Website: ulta-beauty
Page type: billing-address
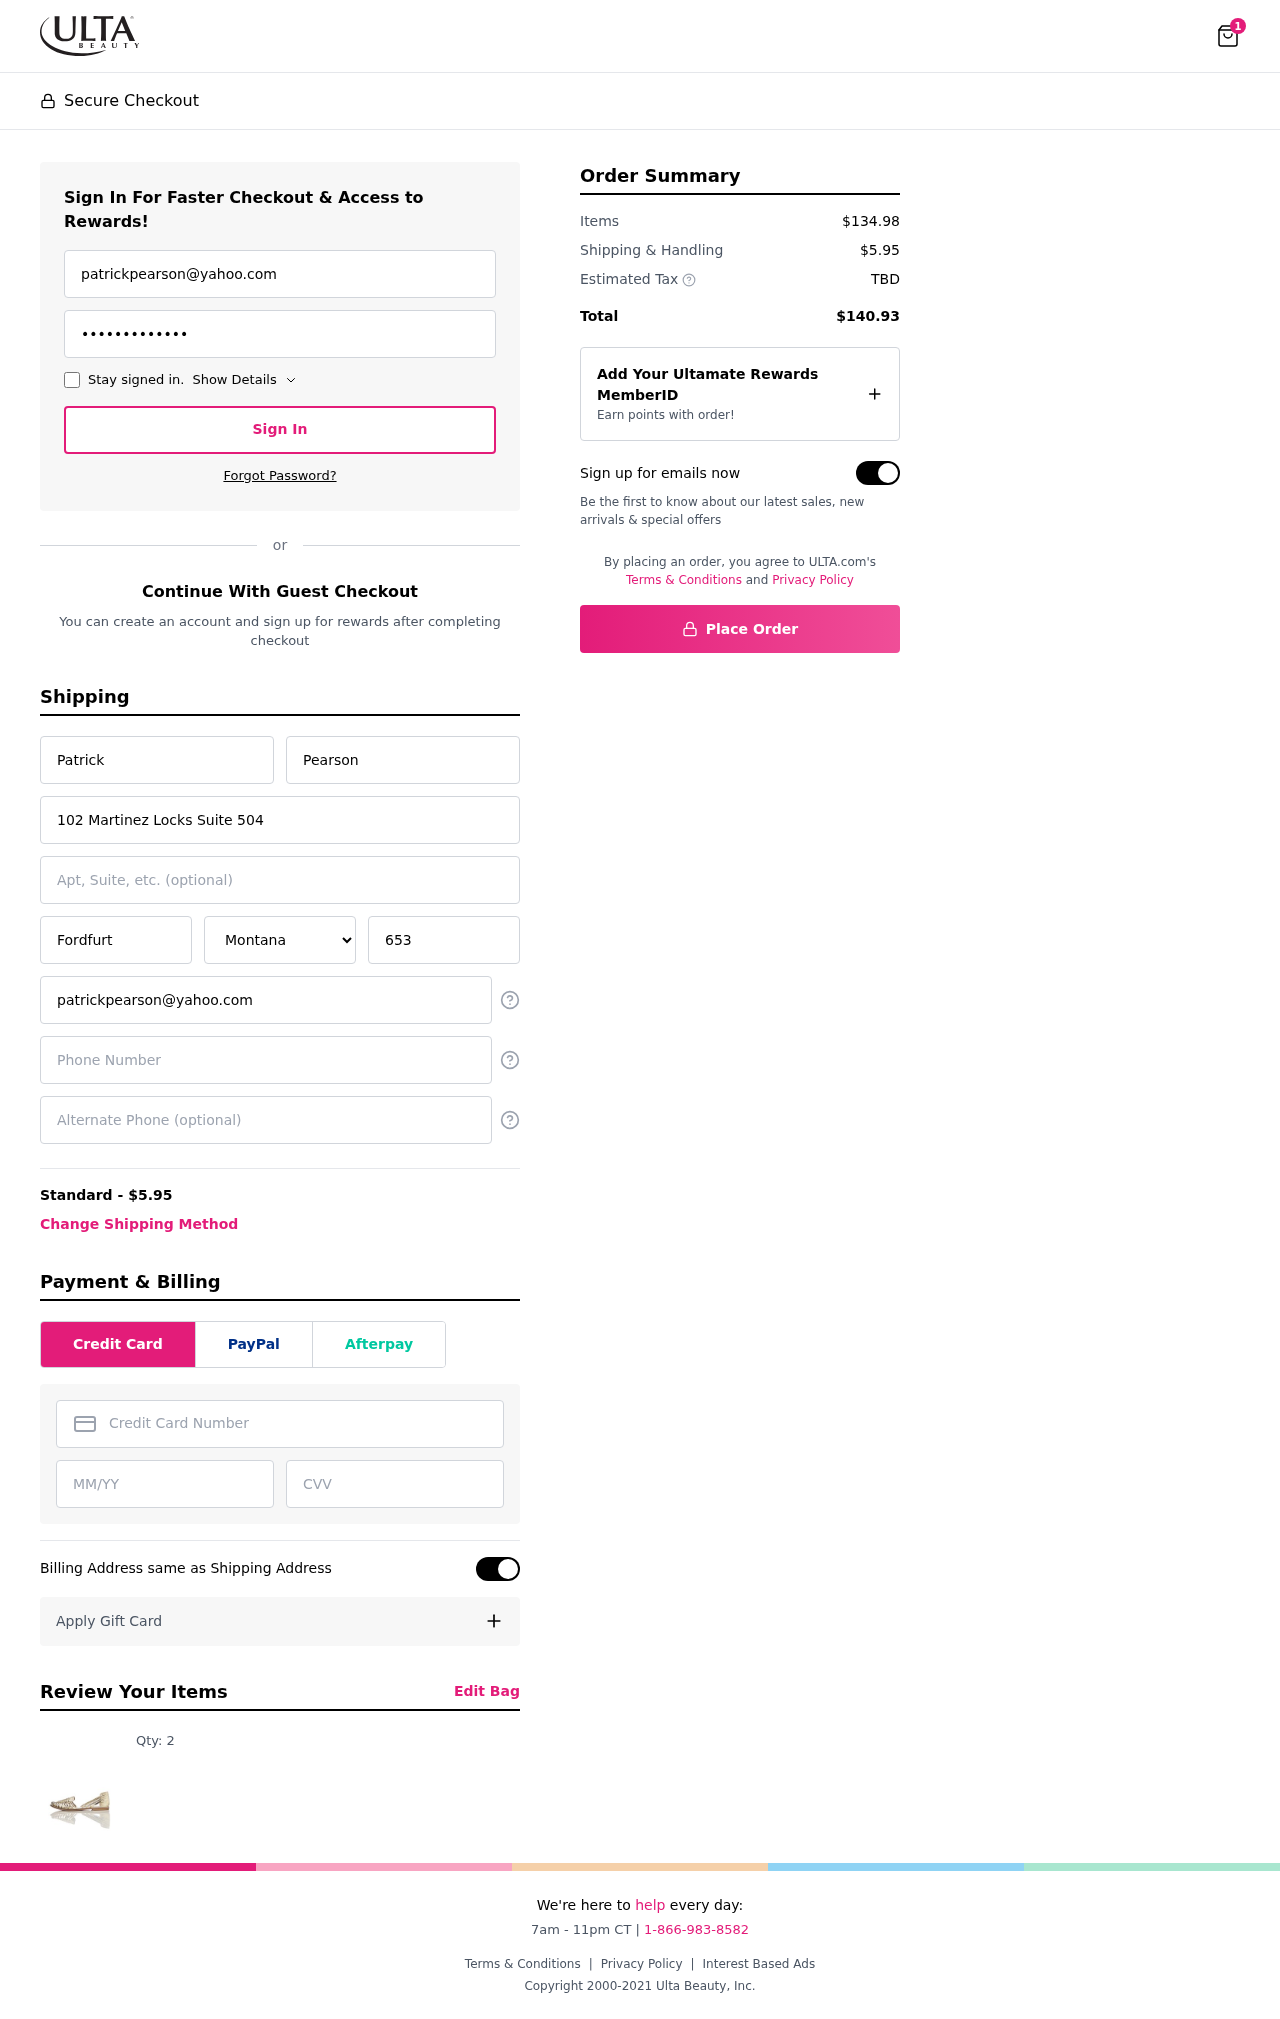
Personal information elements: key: PII_STATE
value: Montana
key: PII_EMAIL
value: patrickpearson@yahoo.com
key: PII_FIRSTNAME
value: Patrick
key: PII_LASTNAME
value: Pearson
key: PII_STREET
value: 102 Martinez Locks Suite 504
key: PII_CITY
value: Fordfurt
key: PII_POSTCODE
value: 65391
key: PII_PHONE
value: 5409425754
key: PII_ALT_PHONE
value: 7424044425
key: PII_CARD_NUMBER
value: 6592 0117 5517 6177
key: PII_CARD_EXPIRY
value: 03/29
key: PII_CARD_CVV
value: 171
Product elements: key: PRODUCT1_QUANTITY
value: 2
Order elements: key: ORDER_NUM_ITEMS
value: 1
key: ORDER_SHIPPING_COST
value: $5.95
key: ORDER_SUBTOTAL
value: $134.98
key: ORDER_TOTAL
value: $140.93